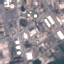
Land use / land cover: Industrial